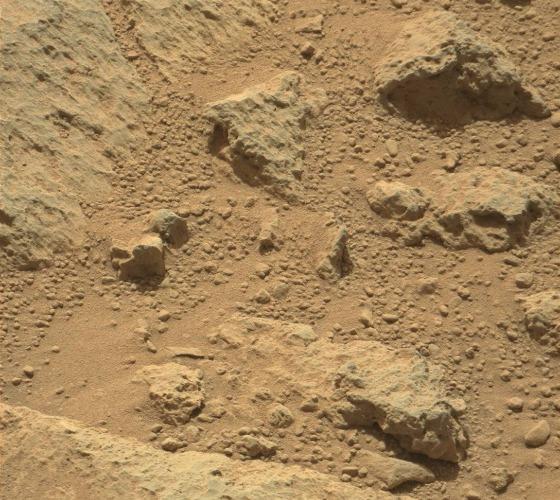
Terrain classes present: Gravel / Sand / Soil, Rock, Shadow